Question: I'm programming a little application in + . I'm using a 'GtkGrid' with one column and two rows.
In the first row I put: a 'GtkScrolledWindow', and inside it a 'TreeView' with two columns.
In the second row I put: a 'ButtonBox', and inside it a 'GtkButton', a 'ComboBox' and another 'GtkButton'.
the second row (the bottom one with the buttons) has too much space above and below the buttons, so how can I do to set the height of that cell to match the height of the buttons, without "wasting" space above and below?
The code is <URL> and this is a screen-shot of my program:

---
Update Note : This code added to question from <URL>
'''
#!/usr/bin/env python
# -*- coding: utf-8 -*-
#
#-----------------------------------------------------------------------#
# untitled.py #
# #
# Copyright (C) 2013 German A. Racca - <gracca[AT]gmail[DOT]com> #
# #
# This program is free software: you can redistribute it and/or modify #
# it under the terms of the GNU General Public License as published by #
# the Free Software Foundation, either version 3 of the License, or #
# (at your option) any later version. #
# #
# This program is distributed in the hope that it will be useful, #
# but WITHOUT ANY WARRANTY; without even the implied warranty of #
# MERCHANTABILITY or FITNESS FOR A PARTICULAR PURPOSE. See the #
# GNU General Public License for more details. #
# #
# You should have received a copy of the GNU General Public License #
# along with this program. If not, see <http://www.gnu.org/licenses/>. #
#-----------------------------------------------------------------------#
import os
from gi.repository import Gtk, GdkPixbuf
class SetWallGnome3(Gtk.Window):
def __init__(self):
"""Initialize the window"""
Gtk.Window.__init__(self, title='Set Wallpaper in Gnome 3')
self.set_default_size(400, 500)
self.set_position(Gtk.WindowPosition.CENTER)
self.set_border_width(10)
# definimos los directorios
home_path = os.environ.get('HOME')
pics_dir = os.path.join('Pictures', 'walls')
pics_path = os.path.join(home_path, pics_dir)
# creamos las siguientes listas:
# pics_list -> camino completo de las imagenes
# pics_name -> nombre de las imagenes
pics_list = []
pics_name = []
for root, dirs, files in os.walk(pics_path):
for fn in files:
pics_name.append(fn)
f = os.path.join(root, fn)
pics_list.append(f)
# creamos una grilla
self.grid = Gtk.Grid(column_homogeneous=True, row_homogeneous=True,
column_spacing=10, row_spacing=10)
self.add(self.grid)
# creamos una ventana con barras de scroll
self.scrolledwindow = Gtk.ScrolledWindow()
self.scrolledwindow.set_policy(Gtk.PolicyType.NEVER,
Gtk.PolicyType.AUTOMATIC)
# creamos la ListStore
self.liststore = Gtk.ListStore(GdkPixbuf.Pixbuf, str)
for name, pic in zip(pics_name, pics_list):
pxbf = GdkPixbuf.Pixbuf.new_from_file_at_scale(pic, 100, 100, True)
self.liststore.append([pxbf, name])
# creamos el TreeView
self.treeview = Gtk.TreeView(model=self.liststore)
# creamos las columnas del TreeView
renderer_pixbuf = Gtk.CellRendererPixbuf()
column_pixbuf = Gtk.TreeViewColumn('Picture', renderer_pixbuf, pixbuf=0)
column_pixbuf.set_alignment(0.5)
self.treeview.append_column(column_pixbuf)
renderer_text = Gtk.CellRendererText(weight=600)
renderer_text.set_fixed_size(200, -1)
column_text = Gtk.TreeViewColumn('Name', renderer_text, text=1)
column_text.set_sort_column_id(1)
column_text.set_alignment(0.5)
self.treeview.append_column(column_text)
self.scrolledwindow.add_with_viewport(self.treeview)
self.grid.attach(self.scrolledwindow, 0, 0, 1, 1)
# creamos el ComboBox para las opciones del wallpaper
self.option_store = Gtk.ListStore(str, str)
opts_list = ['centered', 'scaled', 'spanned', 'stretched', 'wallpaper',
'zoom']
opts_name = ['Centered', 'Scaled', 'Spanned', 'Stretched', 'Wallpaper',
'Zoom']
for opts, names in zip(opts_list, opts_name):
self.option_store.append([opts, names])
self.option_combo = Gtk.ComboBox.new_with_model(self.option_store)
self.option_combo.connect('changed', self.on_option_combo_changed)
renderer_combo_text = Gtk.CellRendererText()
self.option_combo.pack_start(renderer_combo_text, True)
self.option_combo.add_attribute(renderer_combo_text, 'text', 1)
self.option_combo.set_active(0)
# creamos los botones
self.buttonbox = Gtk.ButtonBox(Gtk.Orientation.HORIZONTAL)
self.buttonbox.set_layout(Gtk.ButtonBoxStyle.EDGE)
self.button_about = Gtk.Button(stock=Gtk.STOCK_ABOUT)
self.buttonbox.add(self.button_about)
self.buttonbox.add(self.option_combo)
self.button_apply = Gtk.Button(stock=Gtk.STOCK_APPLY)
self.buttonbox.add(self.button_apply)
self.grid.attach_next_to(self.buttonbox, self.scrolledwindow,
Gtk.PositionType.BOTTOM, 1, 1)
# callback para el ComboBox
def on_option_combo_changed(self, combo):
treeiter = combo.get_active_iter()
if treeiter != None:
model = combo.get_model()
option, name = model[treeiter][:]
print "Selected: option=%s, name=%s" % (option, name)
def main():
"""Show the window"""
win = SetWallGnome3()
win.connect('delete-event', Gtk.main_quit)
win.show_all()
Gtk.main()
return 0
if __name__ == '__main__':
main()
'''
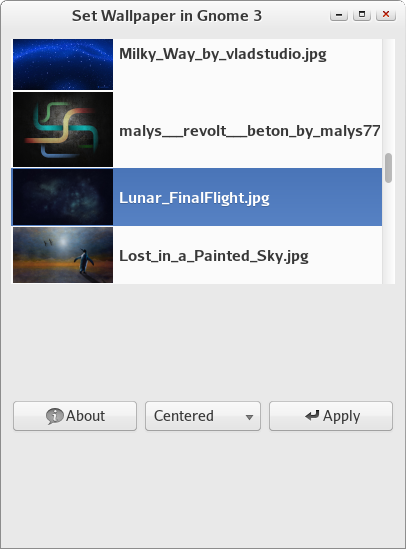
Answer: you're creating the GtkGrid with homogeneous spacing for columns and rows; this means that your columns and rows will receive the same size, which is the maximum natural size between all the columns and rows.
when creating the Grid, remove the 'row_homogeneous=True' attribute. if you want the TreeView to expand, you should set the 'hexpand' and 'vexpand' properties to 'True' on it, i.e.:
'''
# creamos una grilla
self.grid = Gtk.Grid(column_homogeneous=True,
column_spacing=10,
row_spacing=10)
[...]
# creamos el TreeView
self.treeview = Gtk.TreeView(model=self.liststore)
# set the TreeView to expand both horizontally and vertically
self.treeview.set_hexpand(True)
self.treeview.set_vexpand(True)
'''
GtkGrid is a container and layout manager that respects the horizontal and vertical expansion and alignment flags on the GtkWidget, instead of having packing properties, like GtkBox or GtkTable.